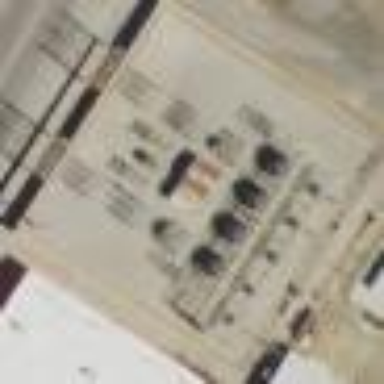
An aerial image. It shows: Industrial substation.